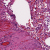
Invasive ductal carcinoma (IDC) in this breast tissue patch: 0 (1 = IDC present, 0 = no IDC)